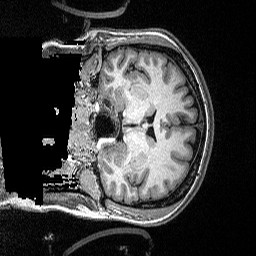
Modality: T1w
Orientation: coronal
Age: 38
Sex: female
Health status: healthy
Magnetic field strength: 3 T
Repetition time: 2.53 s
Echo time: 0.00331 s